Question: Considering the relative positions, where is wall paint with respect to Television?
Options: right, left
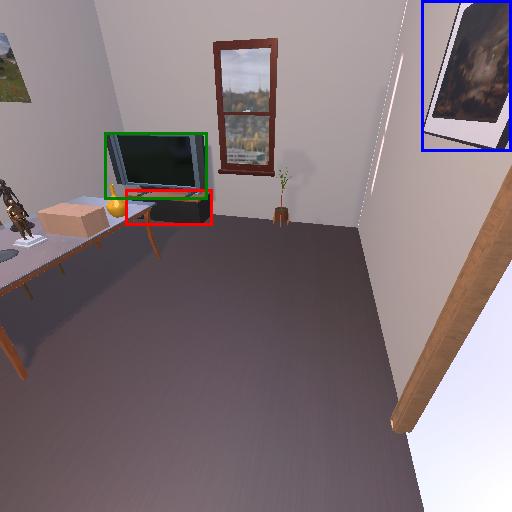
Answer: right